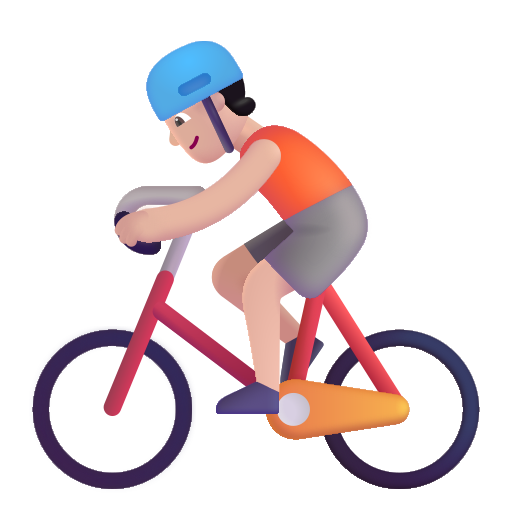
person biking color light